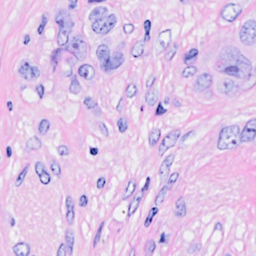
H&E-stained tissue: Breast